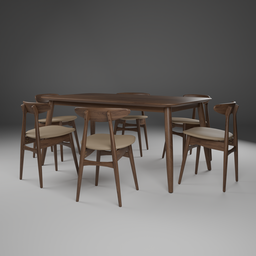
Label: furniture